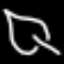
Label: leaf